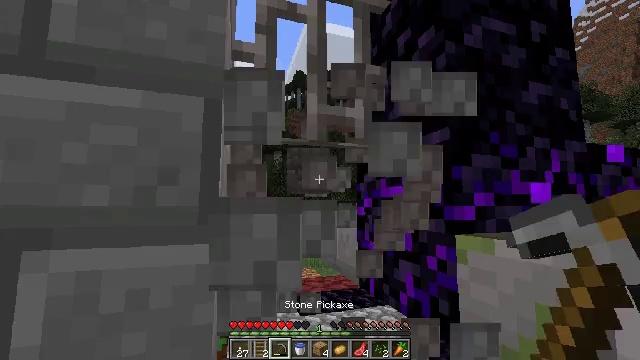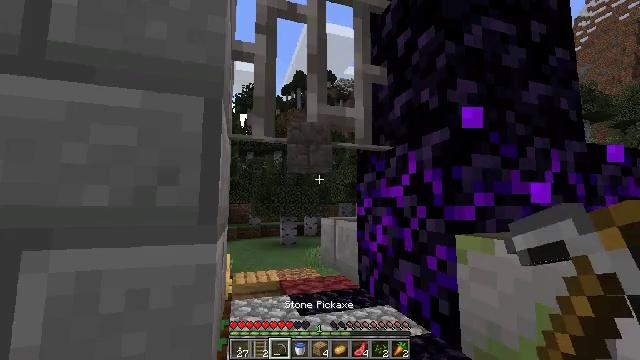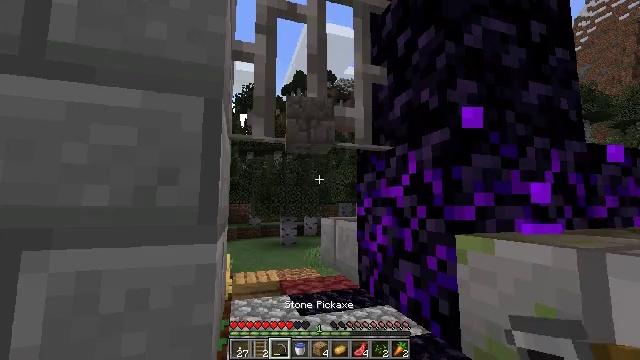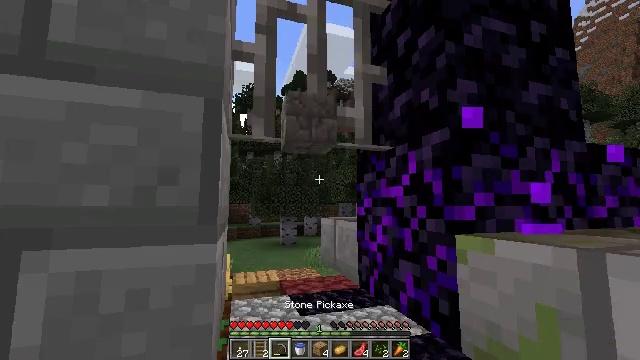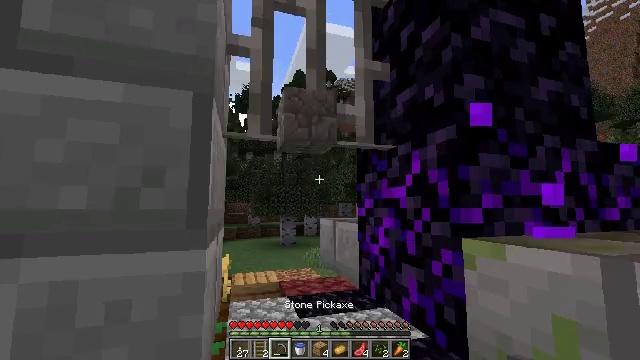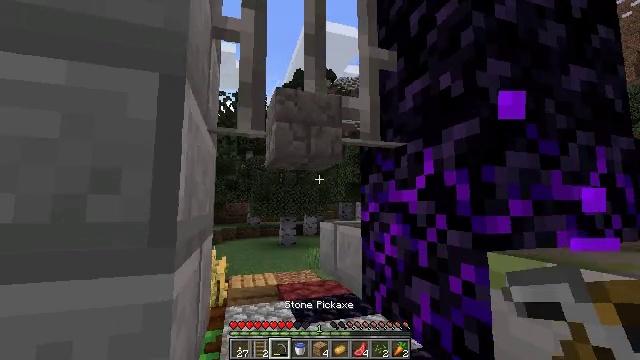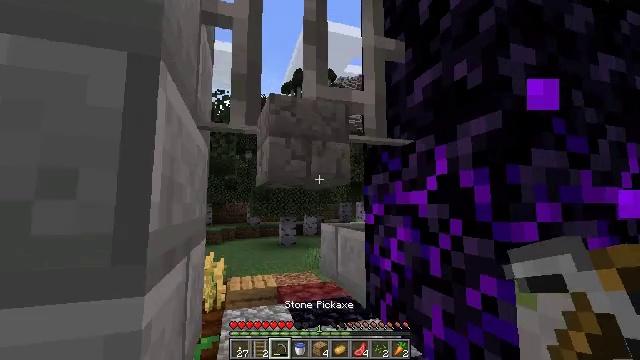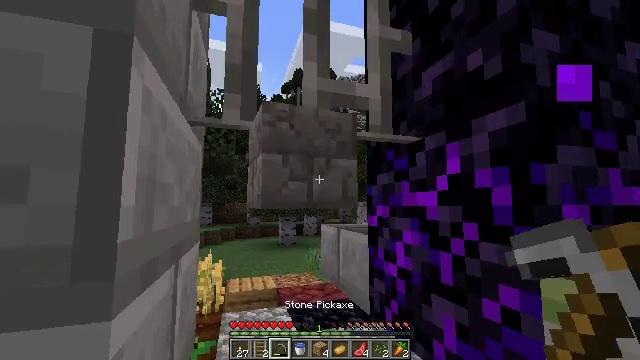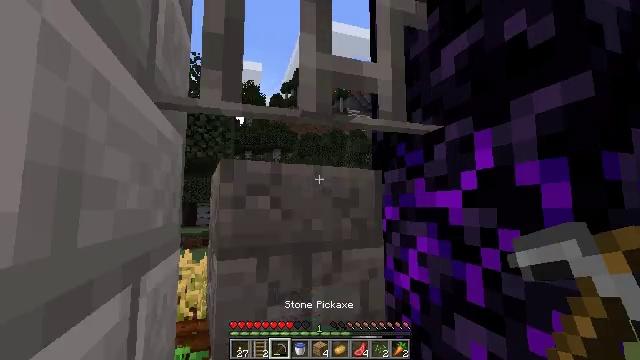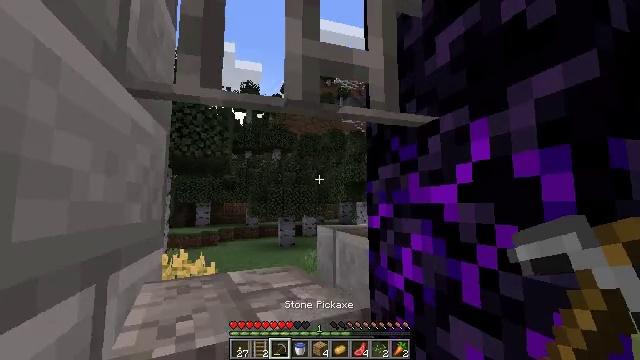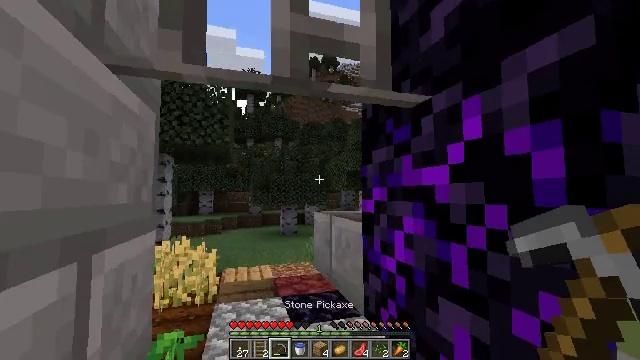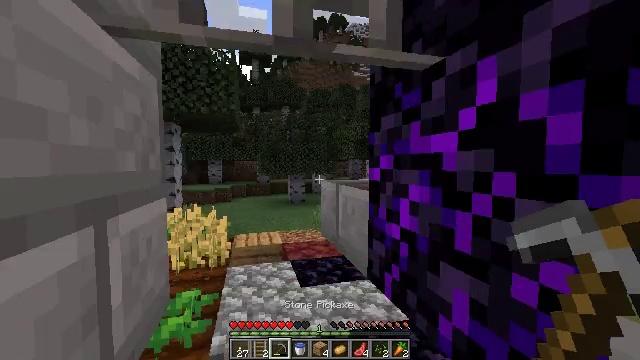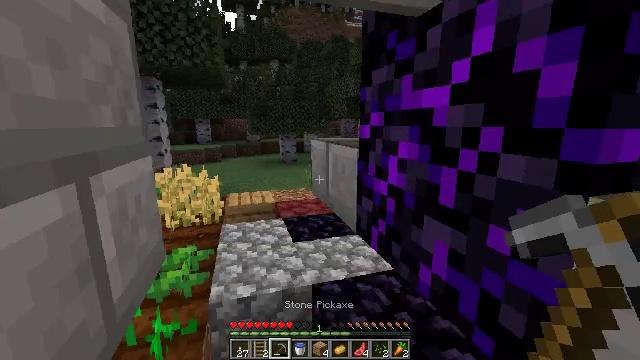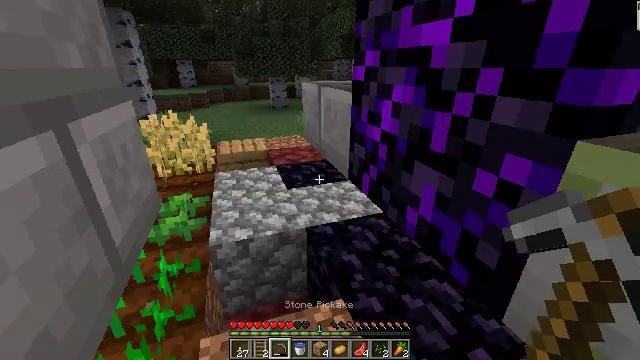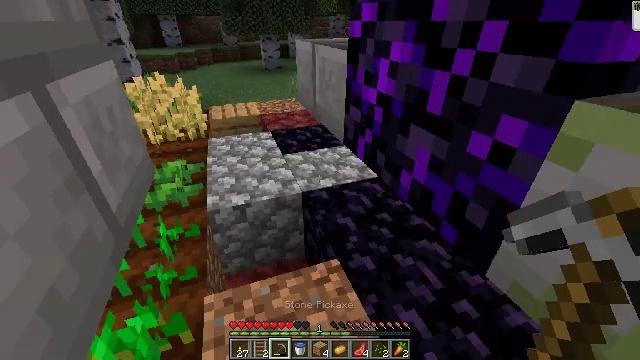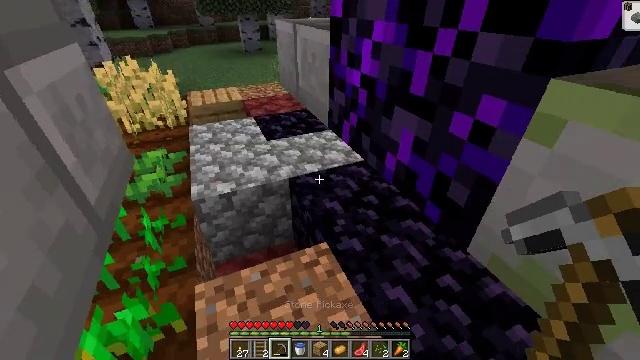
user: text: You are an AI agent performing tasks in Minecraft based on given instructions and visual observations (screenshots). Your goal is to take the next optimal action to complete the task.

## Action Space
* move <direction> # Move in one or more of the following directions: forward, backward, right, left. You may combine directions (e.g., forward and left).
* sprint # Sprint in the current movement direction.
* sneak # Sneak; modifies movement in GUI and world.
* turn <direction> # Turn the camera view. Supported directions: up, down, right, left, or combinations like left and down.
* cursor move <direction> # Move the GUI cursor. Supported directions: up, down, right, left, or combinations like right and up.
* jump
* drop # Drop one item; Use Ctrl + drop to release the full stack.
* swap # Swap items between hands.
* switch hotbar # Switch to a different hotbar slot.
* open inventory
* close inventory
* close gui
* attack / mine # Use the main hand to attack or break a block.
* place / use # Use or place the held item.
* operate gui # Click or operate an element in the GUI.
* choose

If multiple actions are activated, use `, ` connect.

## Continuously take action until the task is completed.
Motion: motion action
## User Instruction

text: Mine stone brick slab from the floor.
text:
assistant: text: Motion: attack / mine
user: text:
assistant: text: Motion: attack / mine
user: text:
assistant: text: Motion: attack / mine
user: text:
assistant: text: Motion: move forward, attack / mine
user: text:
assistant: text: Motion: move forward, attack / mine
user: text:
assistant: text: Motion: move forward, attack / mine
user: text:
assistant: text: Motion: move forward, attack / mine
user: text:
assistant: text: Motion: move forward, attack / mine
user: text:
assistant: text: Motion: attack / mine
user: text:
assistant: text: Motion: turn down
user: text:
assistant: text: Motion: turn left and down
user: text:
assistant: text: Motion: turn right and down
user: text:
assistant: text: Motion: turn right and down
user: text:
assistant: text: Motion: turn right and down
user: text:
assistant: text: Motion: turn right and down
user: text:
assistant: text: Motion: turn right and down
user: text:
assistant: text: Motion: turn right
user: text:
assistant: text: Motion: turn right
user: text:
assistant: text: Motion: no_op
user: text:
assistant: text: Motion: turn right
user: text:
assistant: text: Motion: turn right
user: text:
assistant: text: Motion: move forward, turn right
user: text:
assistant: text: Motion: move forward, turn right
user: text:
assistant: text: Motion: move forward
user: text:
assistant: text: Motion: move forward
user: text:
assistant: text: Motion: no_op
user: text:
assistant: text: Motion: turn right
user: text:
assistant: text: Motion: turn right
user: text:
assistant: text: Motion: move left, turn right and down
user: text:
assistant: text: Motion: move left, turn right and down